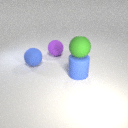
large blue rubber sphere in front of large purple rubber sphere